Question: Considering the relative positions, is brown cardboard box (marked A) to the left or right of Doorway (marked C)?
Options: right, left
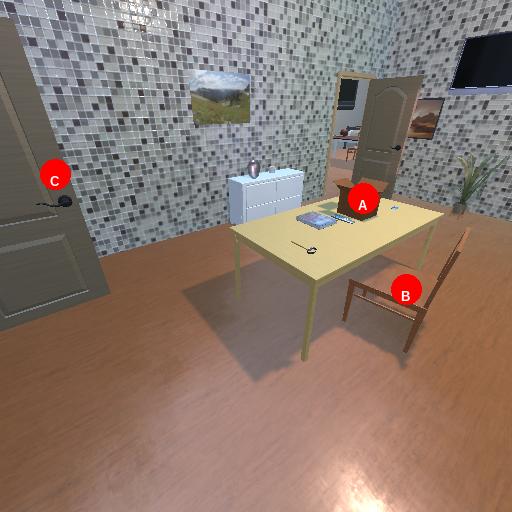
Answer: right